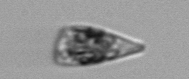
Label: Licmophora